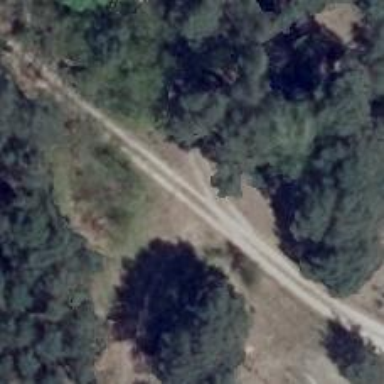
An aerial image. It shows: Sandy track road with grade3 tracktype.